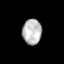
Tissue: lung
Cell type: Endothelial cells
Senescence score: 0.6661
Nuclear area (px): 476
Mean DAPI intensity: 185.863